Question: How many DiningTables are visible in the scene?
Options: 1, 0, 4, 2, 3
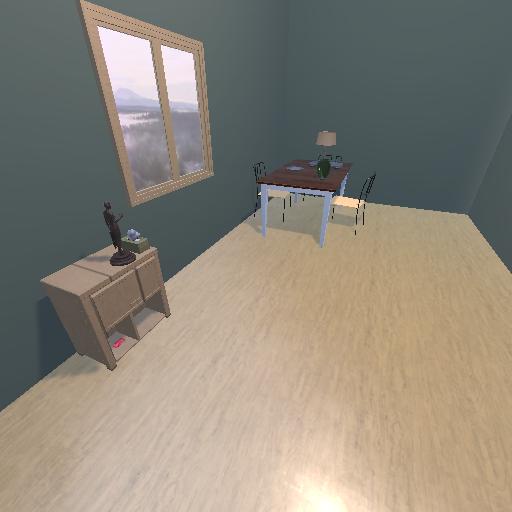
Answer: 1